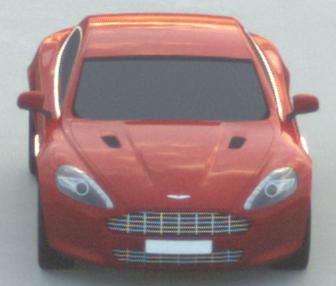
Make: Aston Martin
Model: Rapide
Detailed model: Rapide
Model produced from: 2010/03
Model produced until: 2013/07
Doors: 5
Color: red
Road condition: dry road
Daytime: sunrise or sunset
Contrast: low contrast